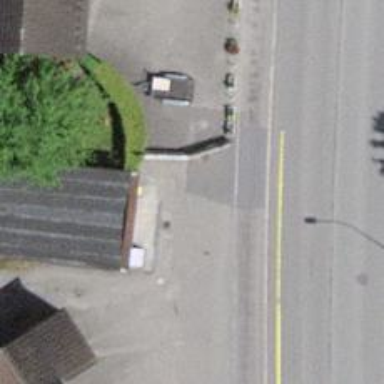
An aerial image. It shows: Bus stop with platform for public transport.